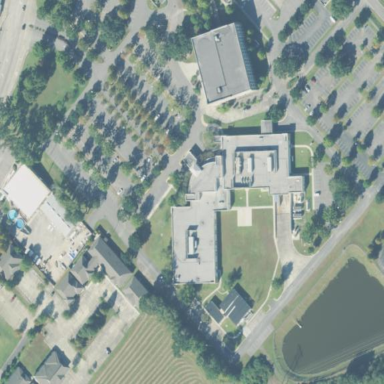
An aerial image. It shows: Healthcare facility identified as hospital.